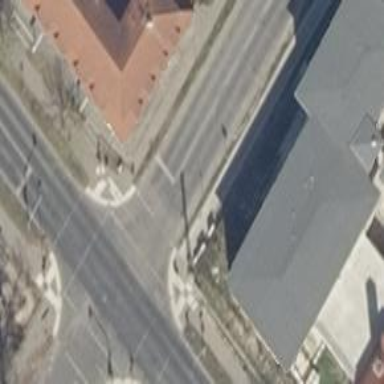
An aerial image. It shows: Road crossing with traffic signals.